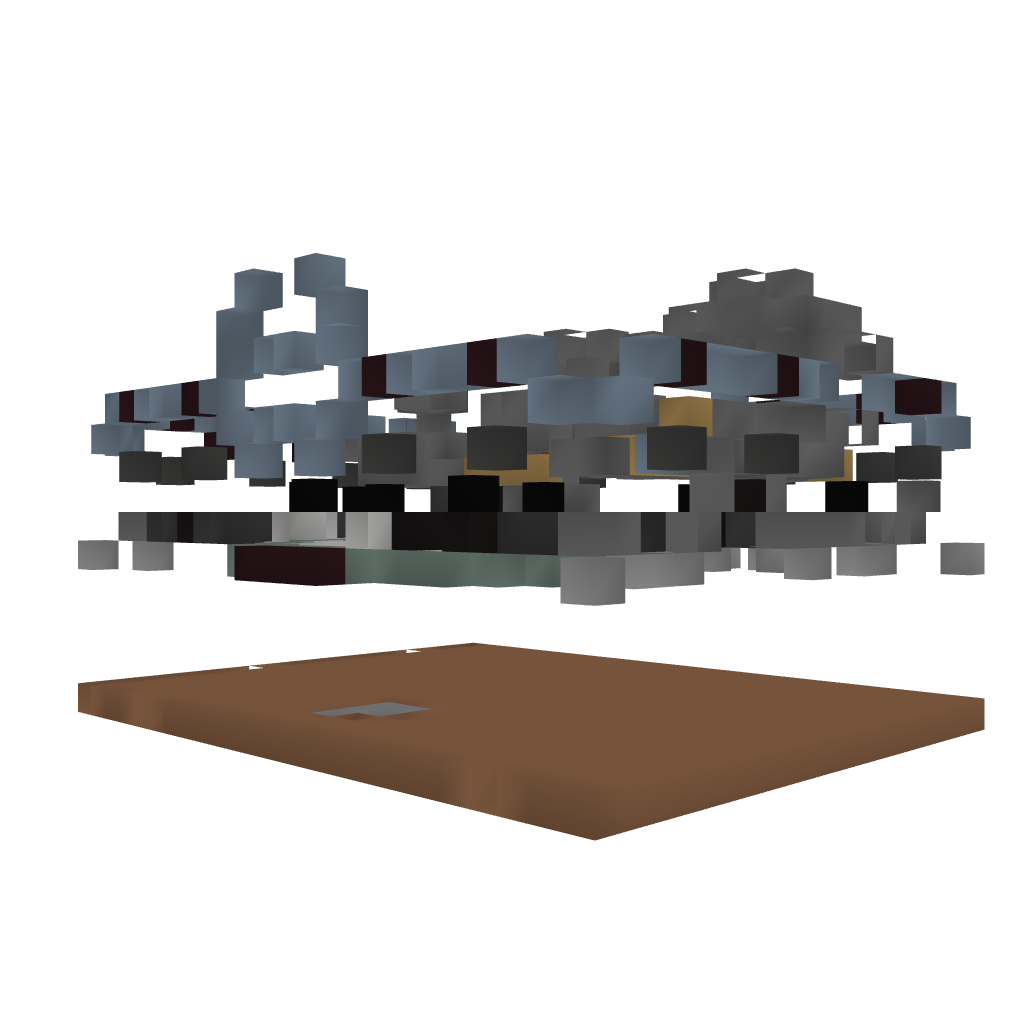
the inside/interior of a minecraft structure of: Evil Park